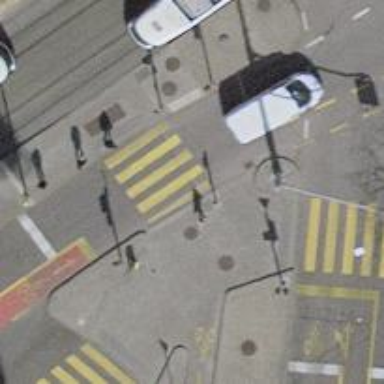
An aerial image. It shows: Road crossing with traffic signals.